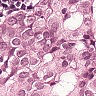
Metastatic tissue present: yes